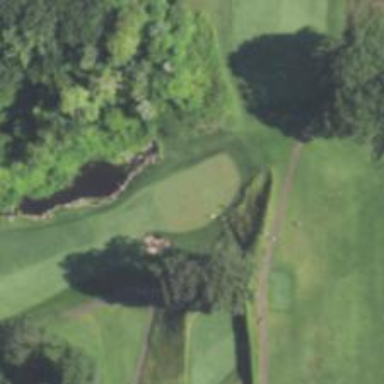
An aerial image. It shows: Golf hole.